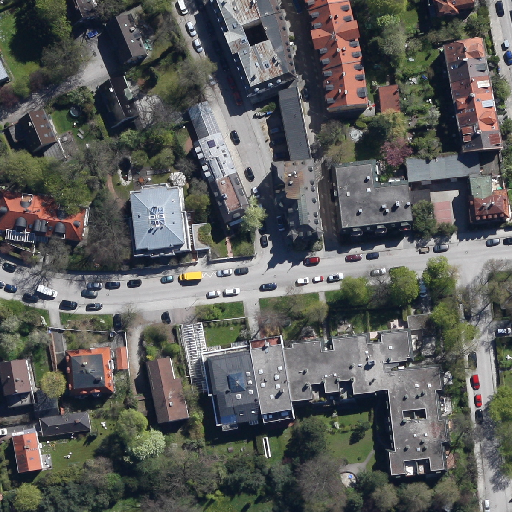
Referring expression: building along the road